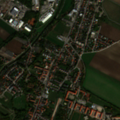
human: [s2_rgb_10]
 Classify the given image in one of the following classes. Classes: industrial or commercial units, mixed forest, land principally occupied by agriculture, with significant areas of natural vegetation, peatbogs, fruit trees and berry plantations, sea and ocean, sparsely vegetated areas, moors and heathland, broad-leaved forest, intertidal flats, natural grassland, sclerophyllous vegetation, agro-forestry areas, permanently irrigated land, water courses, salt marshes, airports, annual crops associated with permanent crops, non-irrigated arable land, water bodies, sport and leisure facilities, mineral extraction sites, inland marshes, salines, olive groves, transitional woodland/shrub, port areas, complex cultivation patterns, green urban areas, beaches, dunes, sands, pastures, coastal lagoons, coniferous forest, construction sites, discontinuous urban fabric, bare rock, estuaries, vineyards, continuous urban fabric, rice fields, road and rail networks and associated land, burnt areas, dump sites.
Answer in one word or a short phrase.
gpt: discontinuous urban fabric, industrial or commercial units, non-irrigated arable land, complex cultivation patterns, land principally occupied by agriculture, with significant areas of natural vegetation